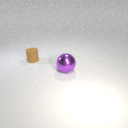
small brown rubber cylinder behind large purple metal sphere